Field crop: tomato
Growth stage: 1
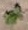
Species: solanum